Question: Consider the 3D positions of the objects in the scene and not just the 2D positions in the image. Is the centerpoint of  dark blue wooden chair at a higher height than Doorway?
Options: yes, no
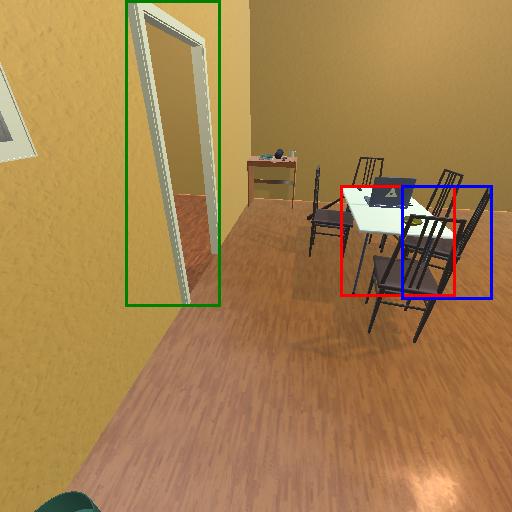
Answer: yes